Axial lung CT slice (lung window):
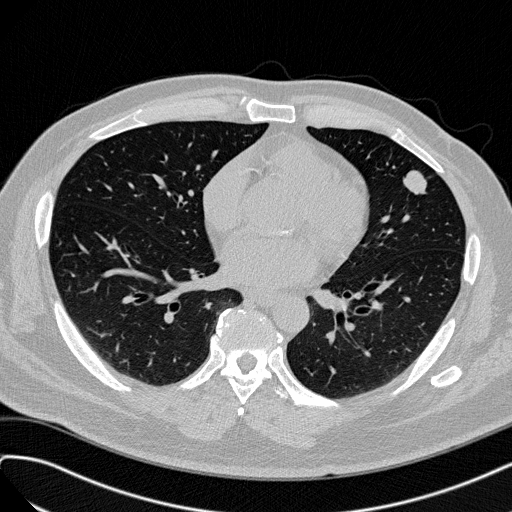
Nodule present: yes
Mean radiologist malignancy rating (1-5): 3.75